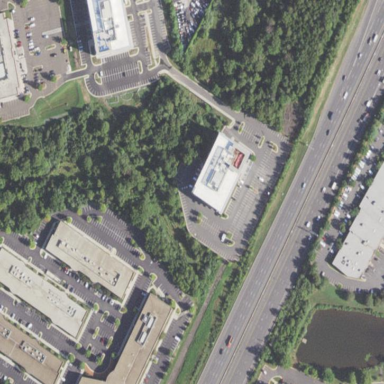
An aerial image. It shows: Commercial area.